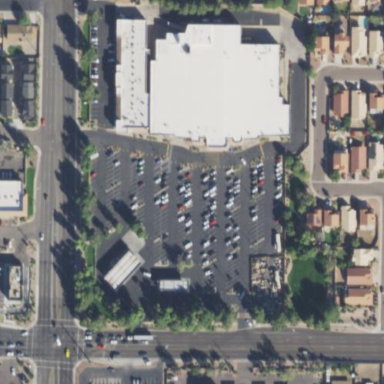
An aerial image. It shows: Retail area.